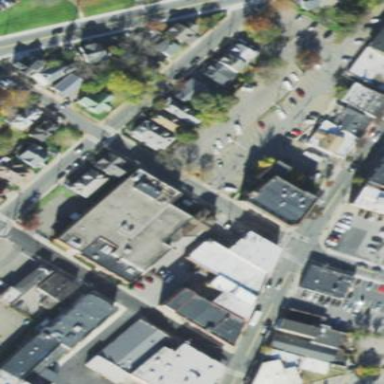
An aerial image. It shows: Commercial building.